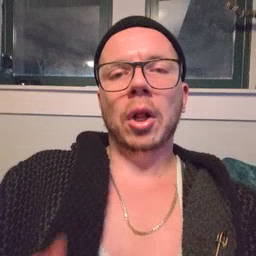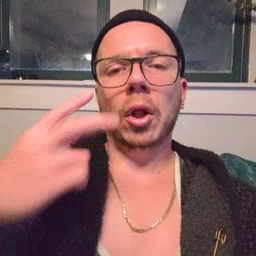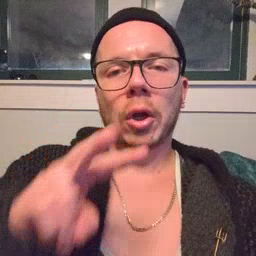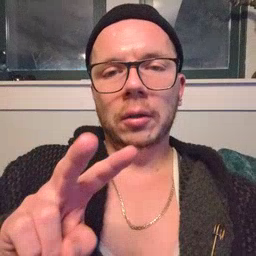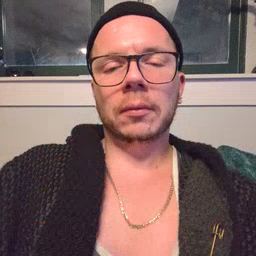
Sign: look